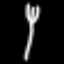
Label: fork